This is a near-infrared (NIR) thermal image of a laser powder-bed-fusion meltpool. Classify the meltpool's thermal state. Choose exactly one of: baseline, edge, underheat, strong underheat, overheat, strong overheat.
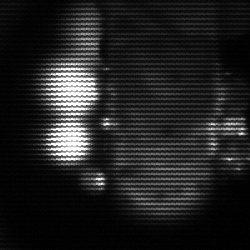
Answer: strong underheat